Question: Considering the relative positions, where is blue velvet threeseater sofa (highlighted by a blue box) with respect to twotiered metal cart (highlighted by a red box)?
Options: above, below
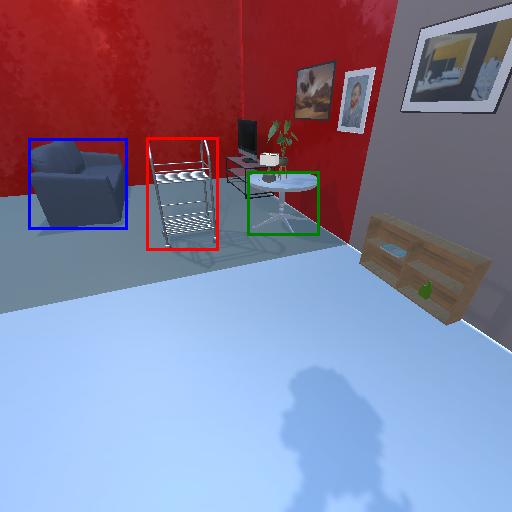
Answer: above